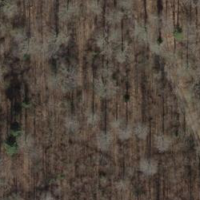
EUNIS habitat code: 41
Species observed at this site:
Milvus milvus
Picus viridis
Corvus corax
Columba palumbus